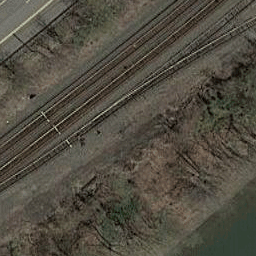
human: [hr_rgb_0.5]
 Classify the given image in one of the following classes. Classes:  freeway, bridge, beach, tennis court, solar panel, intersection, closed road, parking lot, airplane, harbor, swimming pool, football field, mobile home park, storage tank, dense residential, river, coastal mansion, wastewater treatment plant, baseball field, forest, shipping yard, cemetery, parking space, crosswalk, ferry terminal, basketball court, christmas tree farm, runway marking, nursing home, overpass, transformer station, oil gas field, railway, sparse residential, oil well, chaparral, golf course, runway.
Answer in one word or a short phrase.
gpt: railway